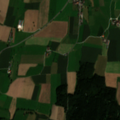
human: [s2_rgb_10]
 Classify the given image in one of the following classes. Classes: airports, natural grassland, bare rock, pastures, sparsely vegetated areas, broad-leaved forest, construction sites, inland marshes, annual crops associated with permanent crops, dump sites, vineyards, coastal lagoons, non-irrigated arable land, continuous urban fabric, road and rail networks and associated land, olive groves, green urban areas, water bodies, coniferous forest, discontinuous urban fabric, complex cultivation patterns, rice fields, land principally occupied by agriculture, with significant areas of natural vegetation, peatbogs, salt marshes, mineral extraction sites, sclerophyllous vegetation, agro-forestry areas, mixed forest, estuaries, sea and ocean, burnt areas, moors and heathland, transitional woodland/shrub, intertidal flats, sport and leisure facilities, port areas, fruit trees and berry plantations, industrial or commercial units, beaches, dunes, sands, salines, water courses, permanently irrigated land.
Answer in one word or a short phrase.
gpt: non-irrigated arable land, coniferous forest